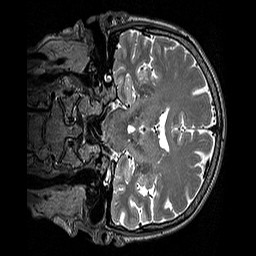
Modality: T2w
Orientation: coronal
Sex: female
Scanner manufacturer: siemens
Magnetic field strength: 3 T
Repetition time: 3.2 s
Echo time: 0.409 s